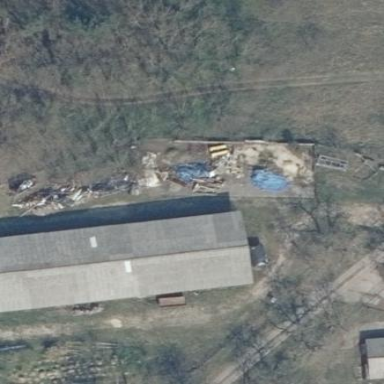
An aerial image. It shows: Farmyard area.